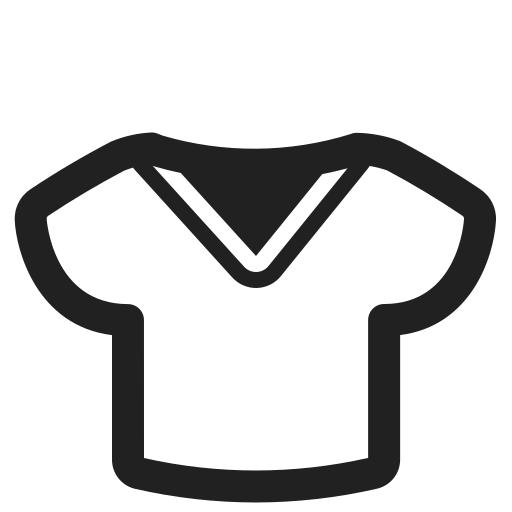
womans clothes high contrast